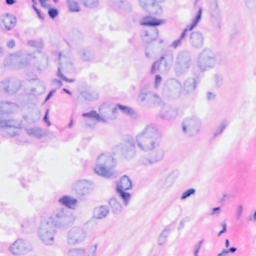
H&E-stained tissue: Breast